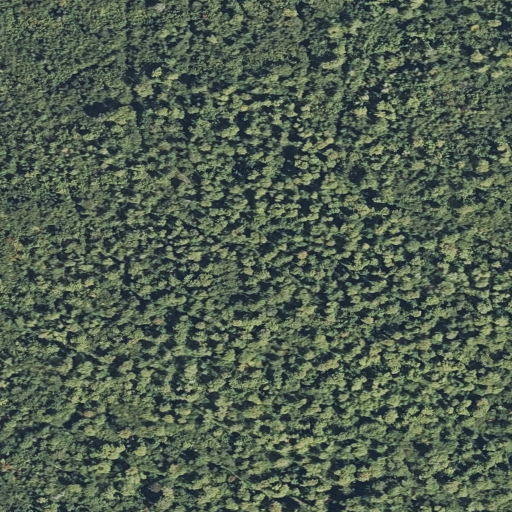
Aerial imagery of ridge(s) in Maine named Wellington Ridge containing deciduous forest, mixed forest, and shrub